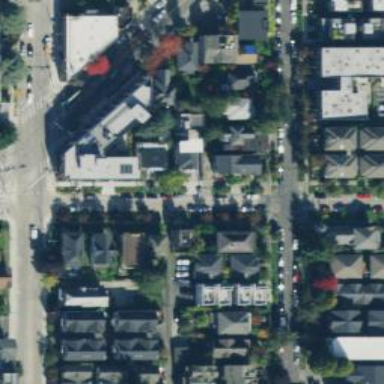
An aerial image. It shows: Alley classified as service road.